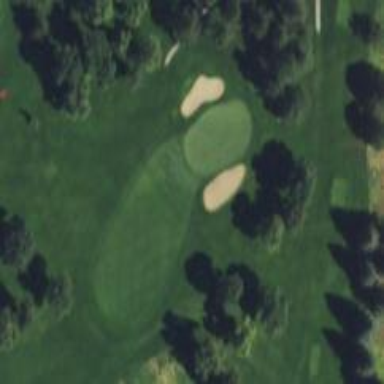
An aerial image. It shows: Grassy area designated as golf fairway.